Field crop: maize
Growth stage: 2
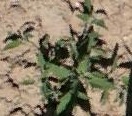
Species: atriplex